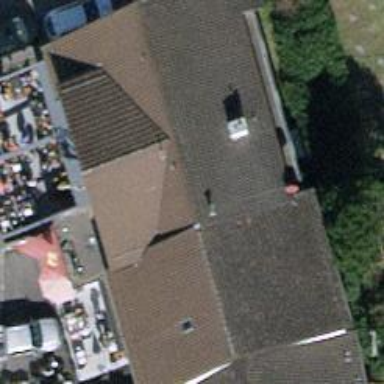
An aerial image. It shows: Restaurant.